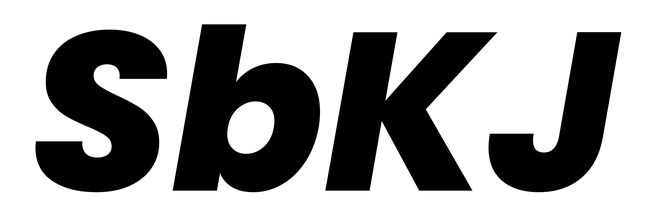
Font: Poppins-ExtraBoldItalic